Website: lowes
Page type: account-selection
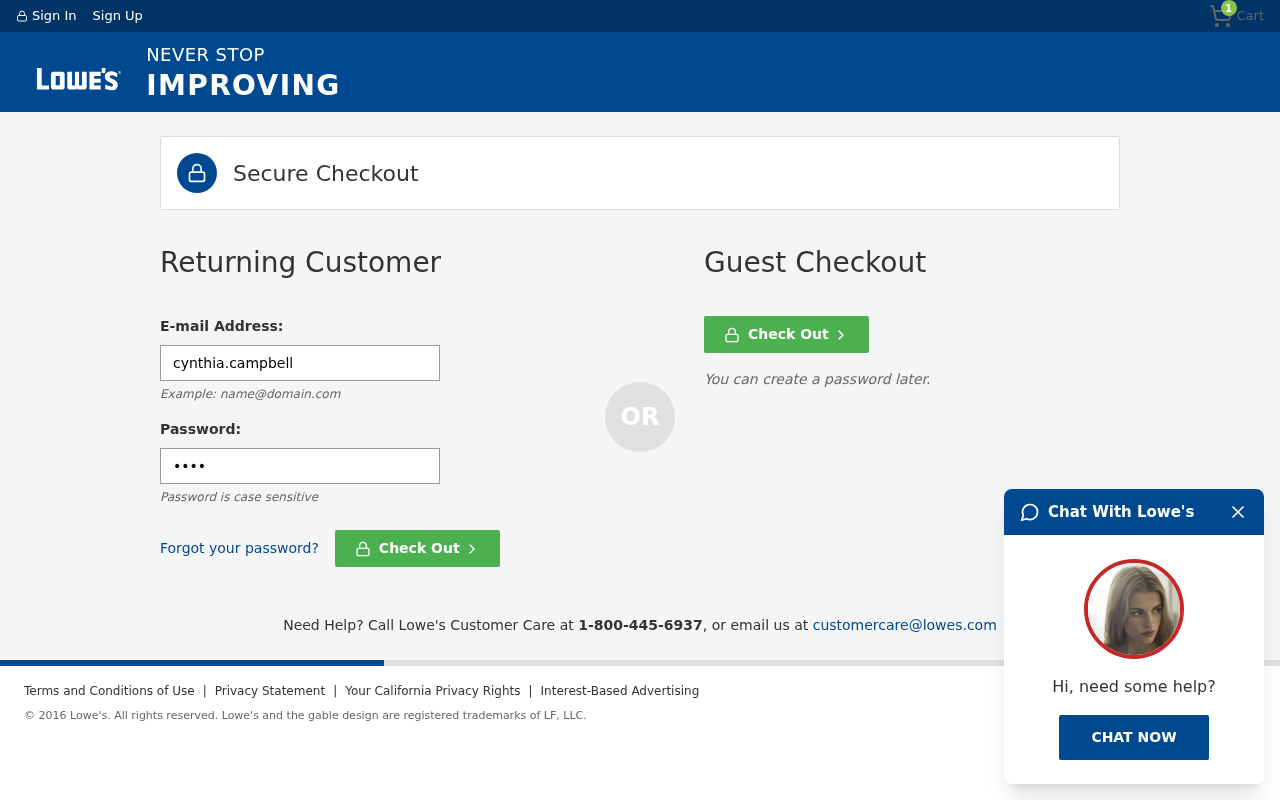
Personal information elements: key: PII_LOGIN_USERNAME
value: cynthia.campbell
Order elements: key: ORDER_NUM_ITEMS
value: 1